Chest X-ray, AP view. Patient: 52 years old, sex M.
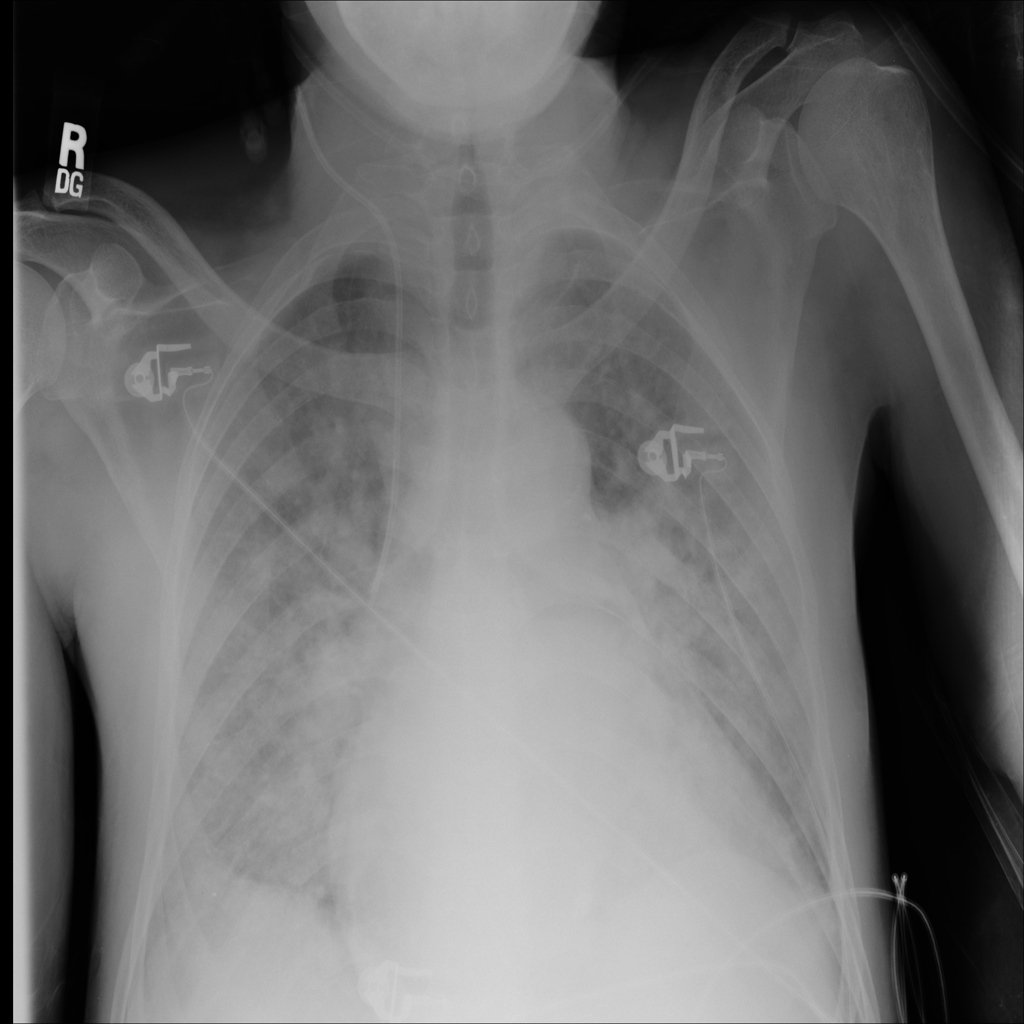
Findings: No Finding